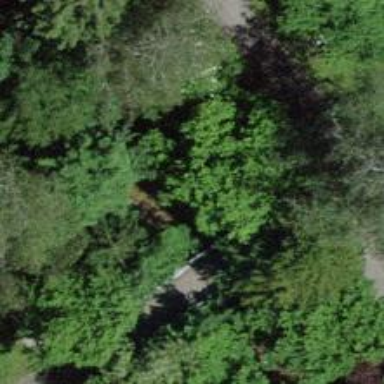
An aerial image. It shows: Unpaved footway.